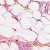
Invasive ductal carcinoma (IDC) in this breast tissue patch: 0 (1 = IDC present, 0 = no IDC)